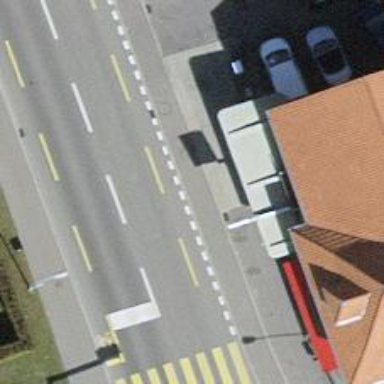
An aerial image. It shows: Fuel station.